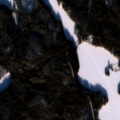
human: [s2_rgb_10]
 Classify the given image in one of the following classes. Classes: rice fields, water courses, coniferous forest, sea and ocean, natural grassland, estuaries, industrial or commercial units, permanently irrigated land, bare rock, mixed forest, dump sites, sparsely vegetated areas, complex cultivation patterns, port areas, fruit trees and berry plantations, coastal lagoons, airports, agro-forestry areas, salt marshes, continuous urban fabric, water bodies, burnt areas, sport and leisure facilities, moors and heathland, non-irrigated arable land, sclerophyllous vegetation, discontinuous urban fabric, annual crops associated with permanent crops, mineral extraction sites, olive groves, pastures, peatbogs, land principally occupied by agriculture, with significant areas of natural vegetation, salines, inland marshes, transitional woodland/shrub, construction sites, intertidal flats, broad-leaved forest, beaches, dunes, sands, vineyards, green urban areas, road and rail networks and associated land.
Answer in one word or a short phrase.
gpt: coniferous forest, mixed forest, water bodies